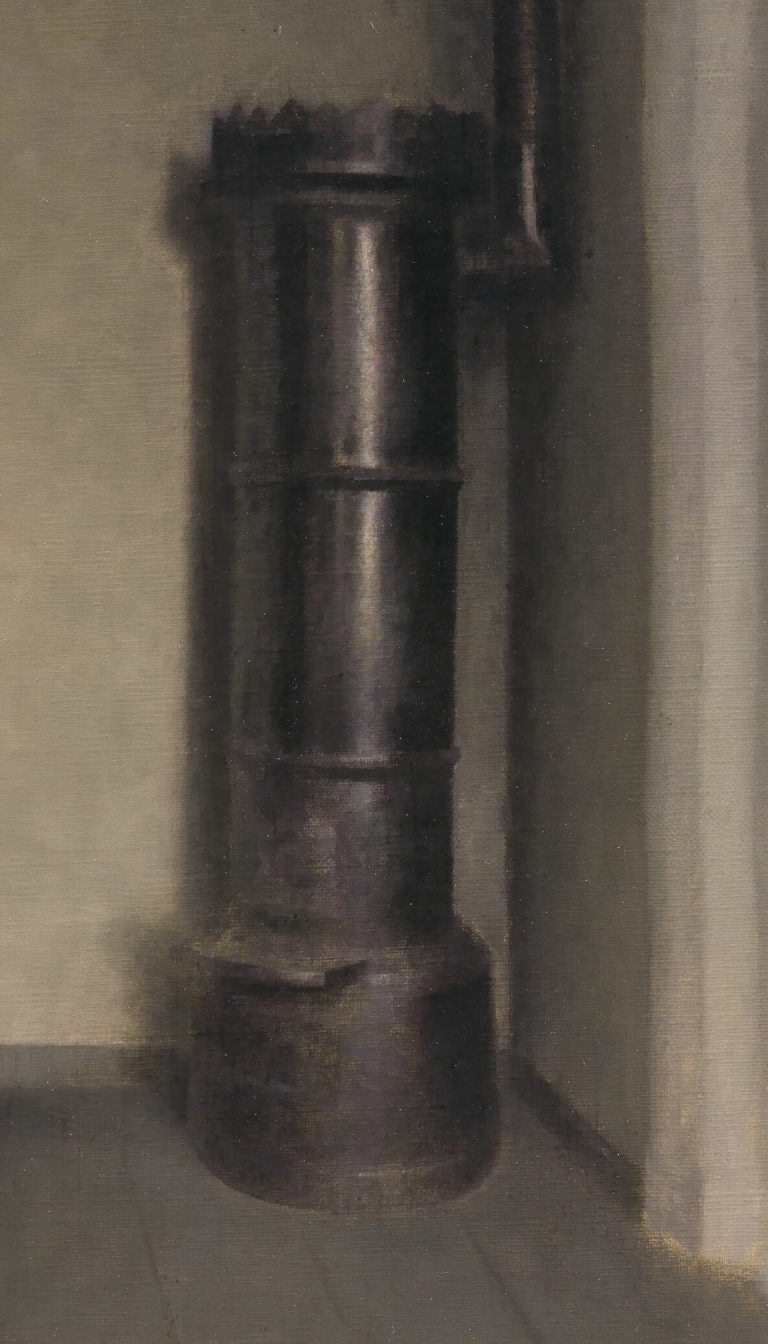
interior painting, medium, bright diffused light, black iron stove pipe standing against pale wall, door frame visible at right, pale floor, dark atmospheric background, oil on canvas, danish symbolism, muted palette